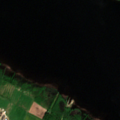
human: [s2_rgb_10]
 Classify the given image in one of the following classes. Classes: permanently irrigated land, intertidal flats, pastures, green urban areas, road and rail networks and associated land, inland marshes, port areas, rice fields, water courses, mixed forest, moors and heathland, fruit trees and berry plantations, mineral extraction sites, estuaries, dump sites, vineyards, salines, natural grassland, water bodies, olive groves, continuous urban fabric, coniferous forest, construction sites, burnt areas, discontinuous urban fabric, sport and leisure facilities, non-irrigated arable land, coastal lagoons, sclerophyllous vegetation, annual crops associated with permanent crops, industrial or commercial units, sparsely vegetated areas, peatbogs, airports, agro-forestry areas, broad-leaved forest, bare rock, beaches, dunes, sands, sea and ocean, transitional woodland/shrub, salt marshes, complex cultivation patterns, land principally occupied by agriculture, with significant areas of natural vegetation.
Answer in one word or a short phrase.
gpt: land principally occupied by agriculture, with significant areas of natural vegetation, coniferous forest, mixed forest, inland marshes, water bodies